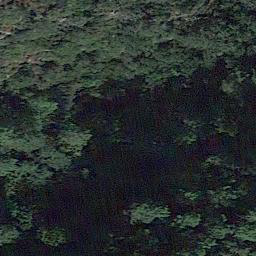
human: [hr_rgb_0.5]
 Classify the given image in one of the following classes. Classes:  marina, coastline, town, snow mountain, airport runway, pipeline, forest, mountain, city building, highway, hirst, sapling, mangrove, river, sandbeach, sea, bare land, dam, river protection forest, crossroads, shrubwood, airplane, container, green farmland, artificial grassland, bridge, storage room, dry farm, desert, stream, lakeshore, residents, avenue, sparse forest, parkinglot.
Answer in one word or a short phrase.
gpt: forest